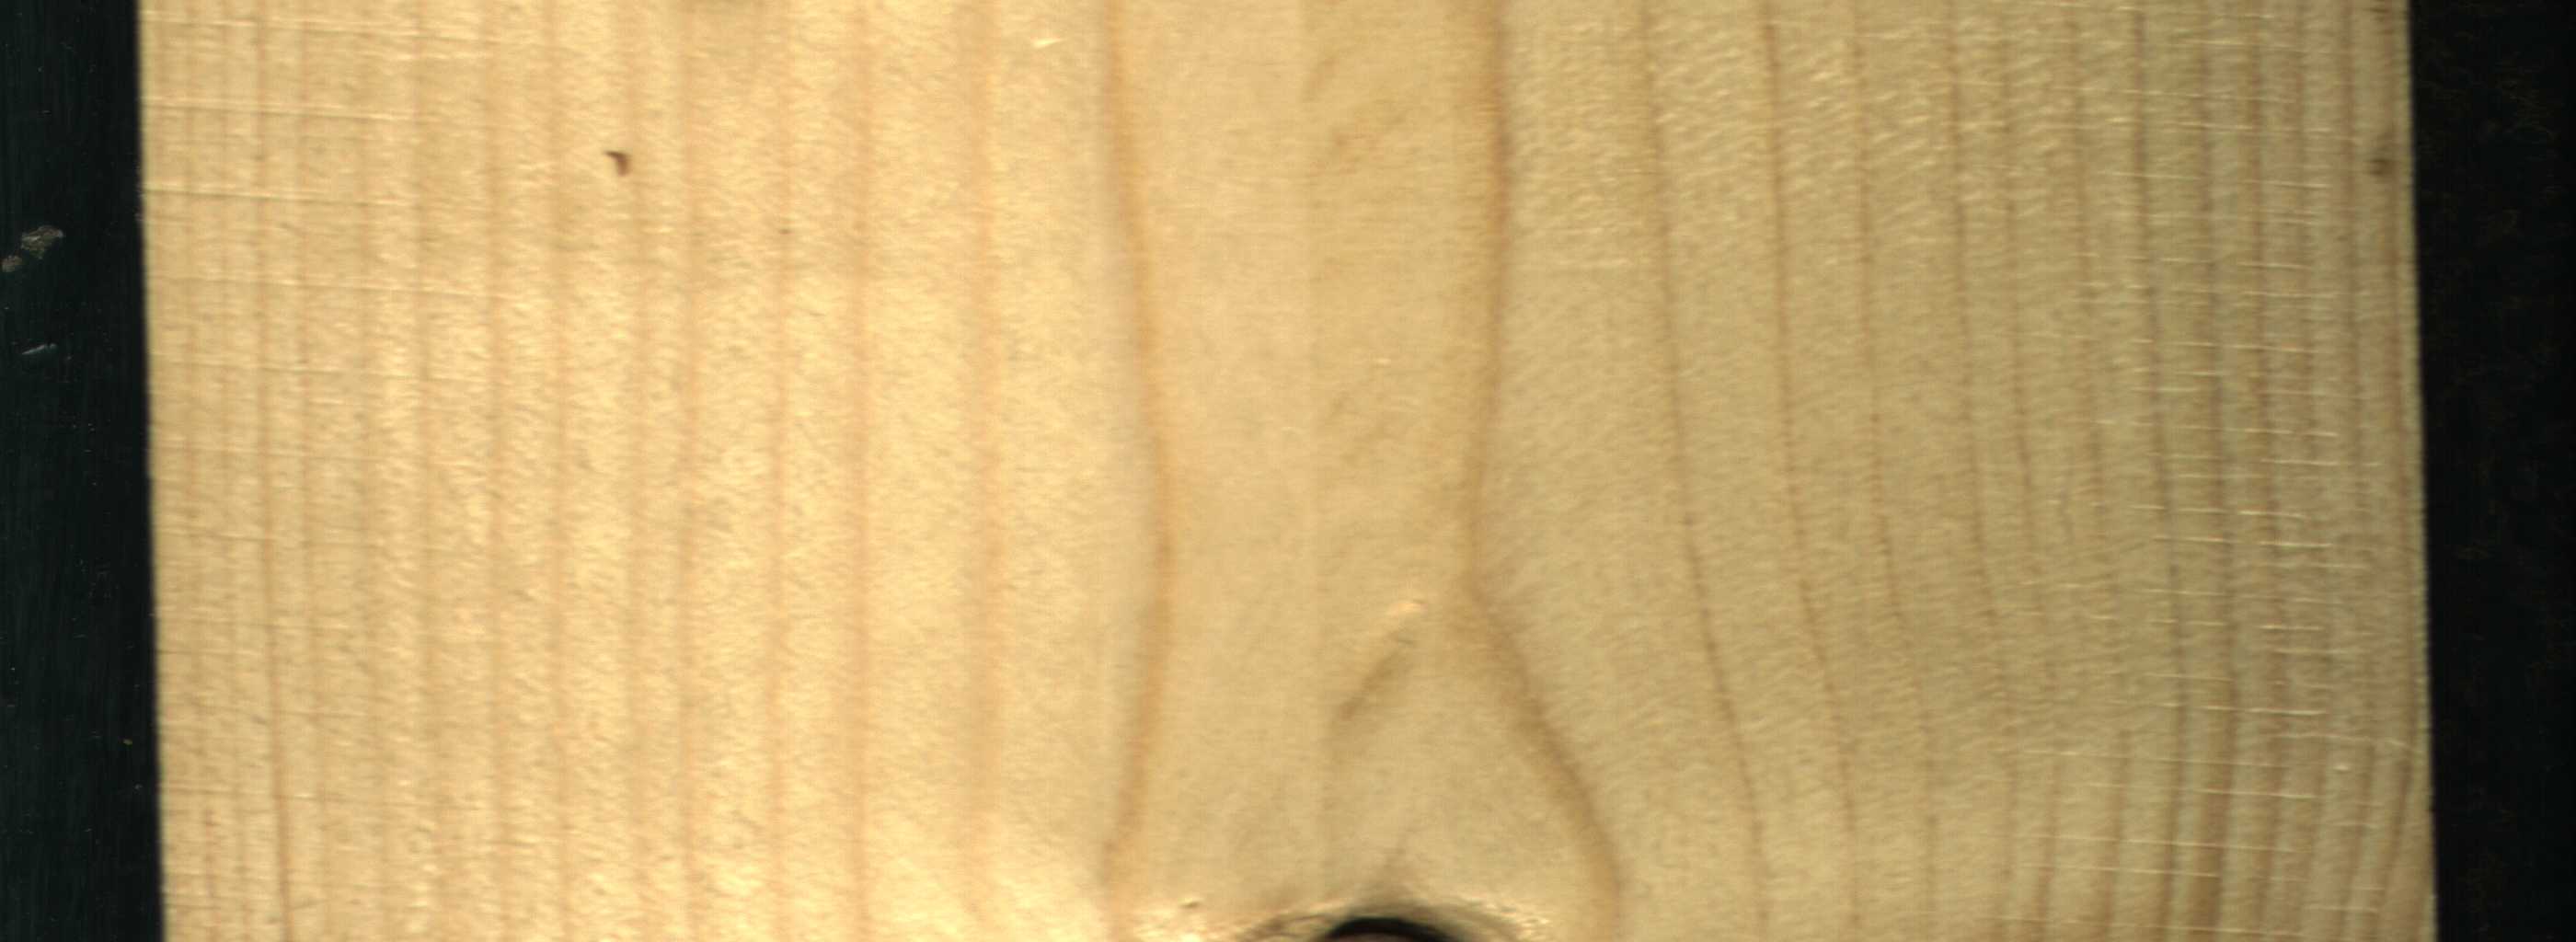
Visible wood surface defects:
Dead_Knot